Question: I'm trying to Insert values from a form to an Access database but I get an error when the field Value is 'Null'. I still get the error even if I use '= DBNull.Value'.
The first 8 value can't be 'Null' because those are mandatory fields but once it get to Cost if the field is empty I get this error.

Line 577 is 'da.Update(ds, "EquipList")'
This is my code:
'''
Try
Dim con As New OleDb.OleDbConnection
Dim ds As New DataSet
Dim da As OleDb.OleDbDataAdapter
Dim sql As String
con.ConnectionString = "Provider=Microsoft.Jet.OLEDB.4.0;Data Source=|DataDirectory|\equip_full.mdb;Jet OLEDB:Database Password=matt"
con.Open()
sql = "SELECT * FROM EquipList"
da = New OleDb.OleDbDataAdapter(sql, con)
da.Fill(ds, "EquipList")
Dim cb As New OleDb.OleDbCommandBuilder(da)
Dim dsNewRow As DataRow
dsNewRow = ds.Tables("EquipList").NewRow()
' Equipment Information fields
dsNewRow.Item(0) = UniqueID
dsNewRow.Item(1) = InvNumber
dsNewRow.Item(2) = Item
dsNewRow.Item(3) = Type
dsNewRow.Item(4) = Description
dsNewRow.Item(5) = Manufacturer
dsNewRow.Item(6) = Model_No
dsNewRow.Item(7) = Serial_No
If Cost = "" Then
dsNewRow.Item(8) = DBNull.Value
Else
dsNewRow.Item(8) = Cost
End If
If Cost_Centre = "" Then
dsNewRow.Item(9) = DBNull.Value
Else
dsNewRow.Item(9) = Cost_Centre
End If
'dsNewRow 10 to 39
ds.Tables("EquipList").Rows.Add(dsNewRow)
da.Update(ds, "EquipList")
con.Close()
MsgBox(Description & " has successfully been added to the system.")
Catch ex As Exception
MsgBox("Unable to connect to the database " & ex.ToString)
Exit Sub
End Try
'''
Update: My code was fine, it was just a problem with the MsgBox. The MsgBox could not show a value that is Null
---
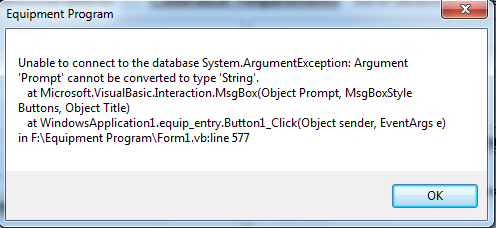
Answer: it should leave it null if you don't set it to anything else.
Have you tried
'''
If Cost > "" Then
dsNewRow.Item(8) = Cost
End If
'''
?
---
Is the field nullable?
You could also try setting it to zero if it can't be null:
'''
If Cost > "" Then
dsNewRow.Item(8) = Cost
Else
dsNewRow.Item(8) = 0
End If
'''
---
you shouldn't need to explicitly set a date or string value to null, leaving it unset should default the value to null, if it's nullable, which your monetary value may not be.
Your other value, for example, should work with:
'''
If Cost_Centre > "" Then
dsNewRow.Item(9) = Cost_Centre
End If
'''
---
this is all assuming your values are nullable, or that they will accept null as a valid value. Have you confirmed that through the Access interface?
If a string value will not accept null, the default is the empty string, which is the same value as an empty text box. You should, then, be able to store the value unconditionally just like you're doing with your required values:
'''
If Cost > "" Then
dsNewRow.Item(8) = Cost
Else
dsNewRow.Item(8) = 0
End If
dsNewRow.Item(9) = Cost_Centre
'''